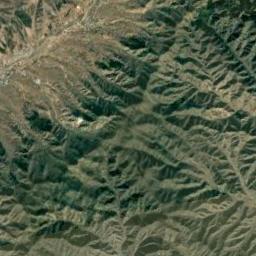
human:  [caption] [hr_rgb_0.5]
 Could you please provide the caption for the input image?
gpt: The mountain is full of green plants with lines of bare land .

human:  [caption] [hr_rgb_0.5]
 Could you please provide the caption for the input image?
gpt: There is the mountain of uneven .

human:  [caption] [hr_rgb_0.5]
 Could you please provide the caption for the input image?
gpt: There is a yellow bare field on this mountain .

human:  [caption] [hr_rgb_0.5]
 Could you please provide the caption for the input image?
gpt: The folded mountain consists of a number of ridges and valleys and is covered with some vegetation .

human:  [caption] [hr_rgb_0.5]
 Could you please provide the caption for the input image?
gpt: There are many ridges on the mountain .